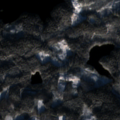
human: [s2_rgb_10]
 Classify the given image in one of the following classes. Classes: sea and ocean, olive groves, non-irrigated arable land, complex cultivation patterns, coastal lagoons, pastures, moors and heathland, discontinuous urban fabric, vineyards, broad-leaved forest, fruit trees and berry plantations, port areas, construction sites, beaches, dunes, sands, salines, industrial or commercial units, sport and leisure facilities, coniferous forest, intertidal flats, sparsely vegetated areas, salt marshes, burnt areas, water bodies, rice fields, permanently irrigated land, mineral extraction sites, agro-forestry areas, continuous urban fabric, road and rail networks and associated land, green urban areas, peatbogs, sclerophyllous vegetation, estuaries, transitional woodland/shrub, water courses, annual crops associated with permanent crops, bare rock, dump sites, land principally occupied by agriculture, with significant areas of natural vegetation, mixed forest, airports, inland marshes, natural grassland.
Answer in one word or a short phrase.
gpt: broad-leaved forest, coniferous forest, mixed forest, water bodies